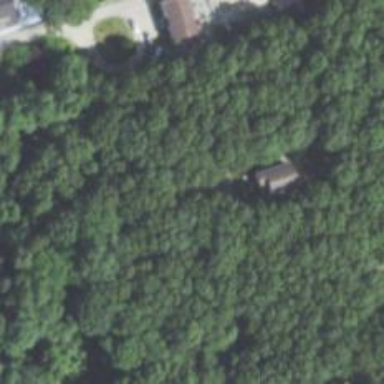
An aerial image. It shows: Driveway.